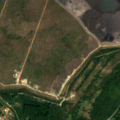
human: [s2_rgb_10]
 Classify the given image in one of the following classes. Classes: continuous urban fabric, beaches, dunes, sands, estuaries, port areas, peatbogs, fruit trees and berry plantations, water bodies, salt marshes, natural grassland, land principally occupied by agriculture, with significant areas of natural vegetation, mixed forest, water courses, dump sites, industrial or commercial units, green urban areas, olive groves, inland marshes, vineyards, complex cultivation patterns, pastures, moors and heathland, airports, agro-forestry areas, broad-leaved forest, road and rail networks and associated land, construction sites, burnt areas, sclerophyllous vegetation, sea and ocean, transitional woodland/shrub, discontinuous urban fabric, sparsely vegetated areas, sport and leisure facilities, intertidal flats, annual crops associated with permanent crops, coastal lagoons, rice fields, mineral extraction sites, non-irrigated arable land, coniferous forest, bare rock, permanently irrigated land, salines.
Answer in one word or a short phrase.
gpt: discontinuous urban fabric, dump sites, broad-leaved forest, transitional woodland/shrub